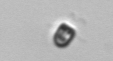
Label: Pyramimonas